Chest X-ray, AP view. Patient: 41 years old, sex M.
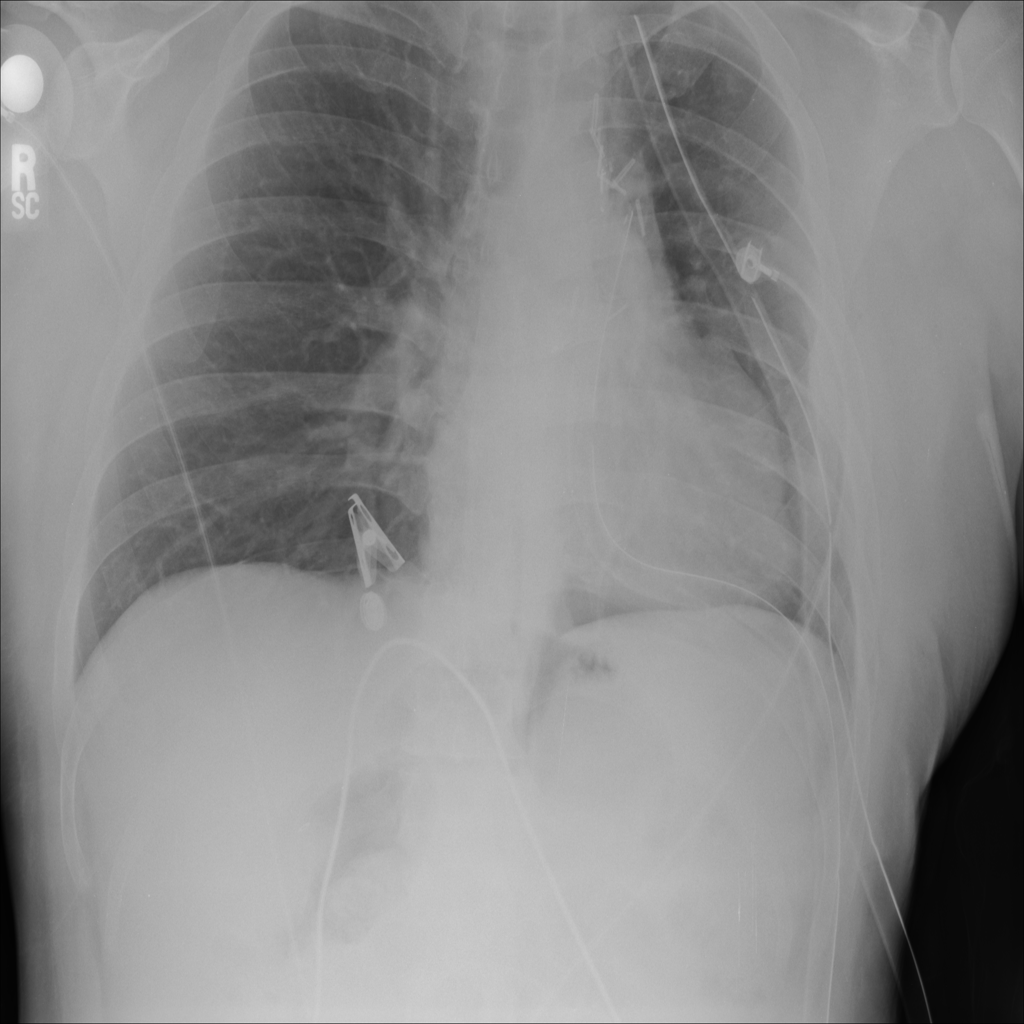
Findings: Pneumothorax